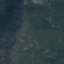
Land use / land cover class: HerbaceousVegetation